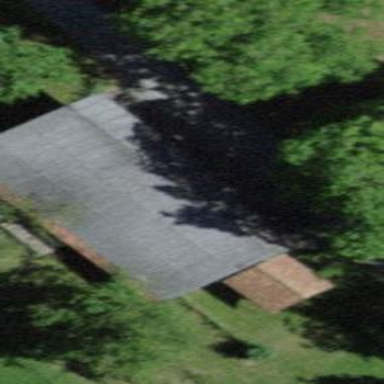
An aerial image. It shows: Barn.